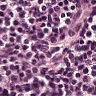
Metastatic tissue present: no